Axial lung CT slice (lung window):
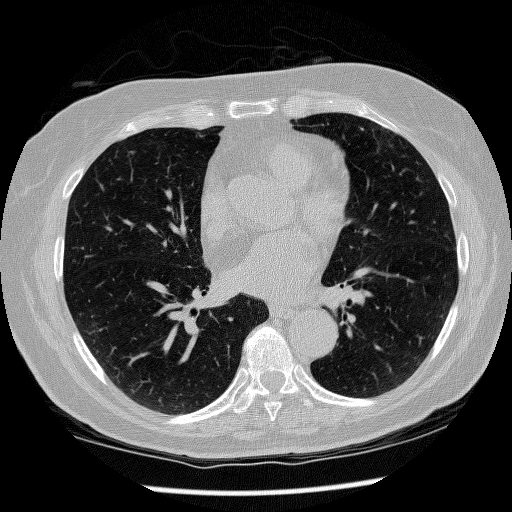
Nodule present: yes
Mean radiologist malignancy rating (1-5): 2.5